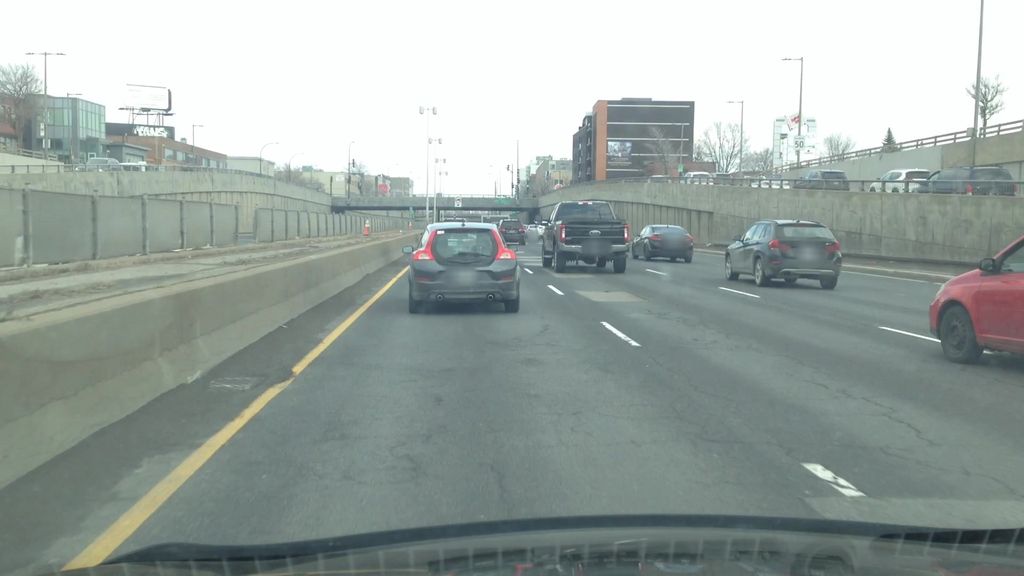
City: montreal